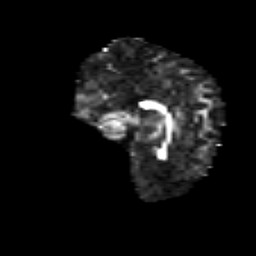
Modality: FA
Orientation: sagittal
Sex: male
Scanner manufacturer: siemens
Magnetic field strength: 3 T
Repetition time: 5 s
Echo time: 0.071 s